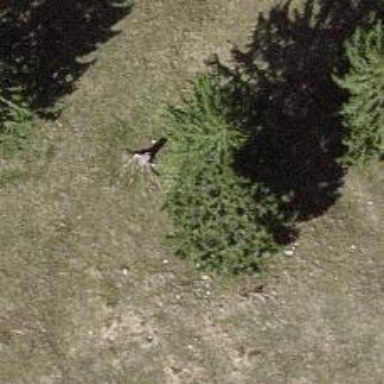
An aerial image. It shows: Beautiful tree in nature.